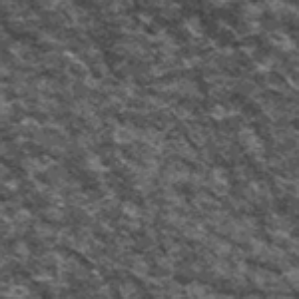
Label: frost